Aerial crown-view tile of a tropical tree (Barro Colorado Island, Panama), acquired 20250124:
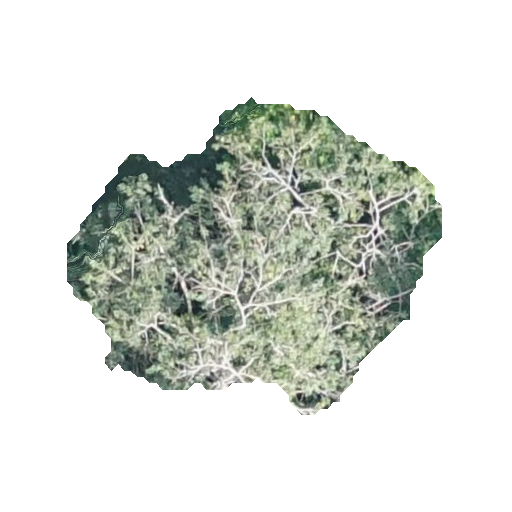
Species: Sapium glandulosum
GBIF accepted scientific name: Sapium glandulosum
Crown area: 116.986 m²